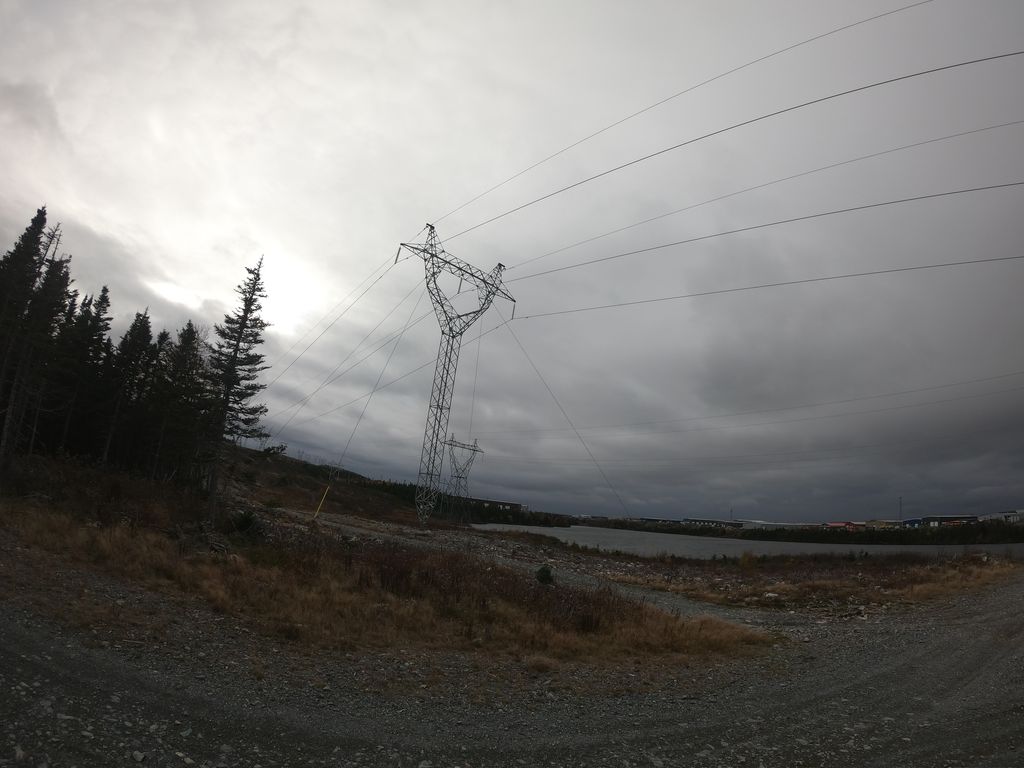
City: st_johns